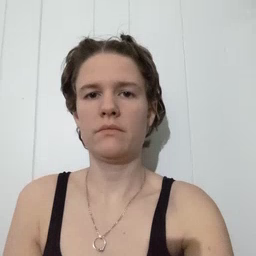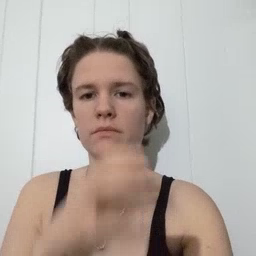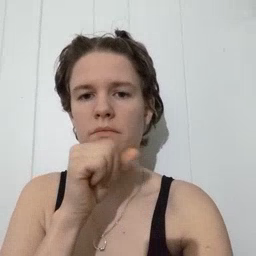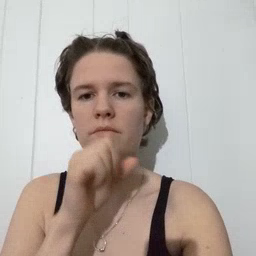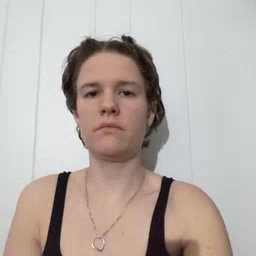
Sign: orange